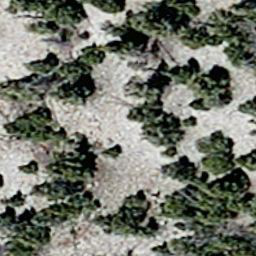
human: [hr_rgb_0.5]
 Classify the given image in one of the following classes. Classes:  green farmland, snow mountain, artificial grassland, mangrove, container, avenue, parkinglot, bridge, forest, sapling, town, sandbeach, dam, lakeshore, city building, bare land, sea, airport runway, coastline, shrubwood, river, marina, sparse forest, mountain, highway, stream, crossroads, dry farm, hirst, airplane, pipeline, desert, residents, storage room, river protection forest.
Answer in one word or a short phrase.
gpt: sparse forest